Question: I have to create an application in which I have to work with Fragment.
In the MainActivity, there is a webView. From the SecondActivity I
have starting using Fragment.
Here is the code of SecondActivity:
'''
package com.dev.testapp;
import android.app.Activity;
import android.app.Fragment;
import android.app.FragmentManager;
import android.app.FragmentTransaction;
import android.os.Bundle;
import android.view.View;
public class Second extends Activity {
protected void onCreate(Bundle savedInstanceState) {
super.onCreate(savedInstanceState);
setContentView(R.layout.second);
}
public void choosefragment(View view) {
Fragment fg;
if(view == findViewById(R.id.secondbtn2)) {
fg = new SecondFragment();
}
else
{
fg = new FirstFragment();
}
FragmentManager fm = getFragmentManager();
FragmentTransaction fragmentTransaction = fm.beginTransaction();
fragmentTransaction.replace(R.id.frag1, fg);
fragmentTransaction.commit();
}
}
'''
Hhere is its file:
'''
<?xml version="1.0" encoding="utf-8"?>
<LinearLayout xmlns:android="http://schemas.android.com/apk/res/android"
android:layout_width="fill_parent"
android:layout_height="fill_parent"
android:orientation="vertical"
android:background="#ffffff" >
<Button
android:id="@+id/secondbtn1"
android:layout_width="fill_parent"
android:layout_height="wrap_content"
android:text="first fragment"
android:onClick="chooseFragment" />
<Button
android:id="@+id/secondbtn2"
android:layout_width="fill_parent"
android:layout_height="wrap_content"
android:text="second fragment"
android:onClick="chooseFragment"/>
<fragment
android:layout_width="fill_parent"
android:layout_height="fill_parent"
android:name="com.dev.testapp.fragment1"
android:id="@+id/frag1"
/>
</LinearLayout>
'''
After that I created two more classes for Fragments as it is required
code of FirstFragment:
'''
package com.dev.testapp;
import android.app.Activity;
import android.os.Bundle;
import android.support.v4.app.Fragment;
import android.view.LayoutInflater;
import android.view.View;
import android.view.ViewGroup;
public class FirstFragment extends Fragment{
public View onCreate(LayoutInflater inflater,
ViewGroup container , Bundle savedInstanceState) {
//Inflate the layout for this fragment
return inflater.inflate(R.layout.fragment1,container, false);
}
}
'''
And here is the SecondFragment:
'''
package com.dev.testapp;
import android.app.Fragment;
import android.os.Bundle;
import android.view.LayoutInflater;
import android.view.View;
import android.view.ViewGroup;
public class SecondFragment extends Fragment{
public View onCreate(LayoutInflater inflater,
ViewGroup container , Bundle savedInstanceState) {
//Inflate the layout for this fragment
return inflater.inflate(R.layout.fragment2,container, false);
}
}
'''
When I am done with all this, my SecondActivity is showing an error that I don't know how to handle:

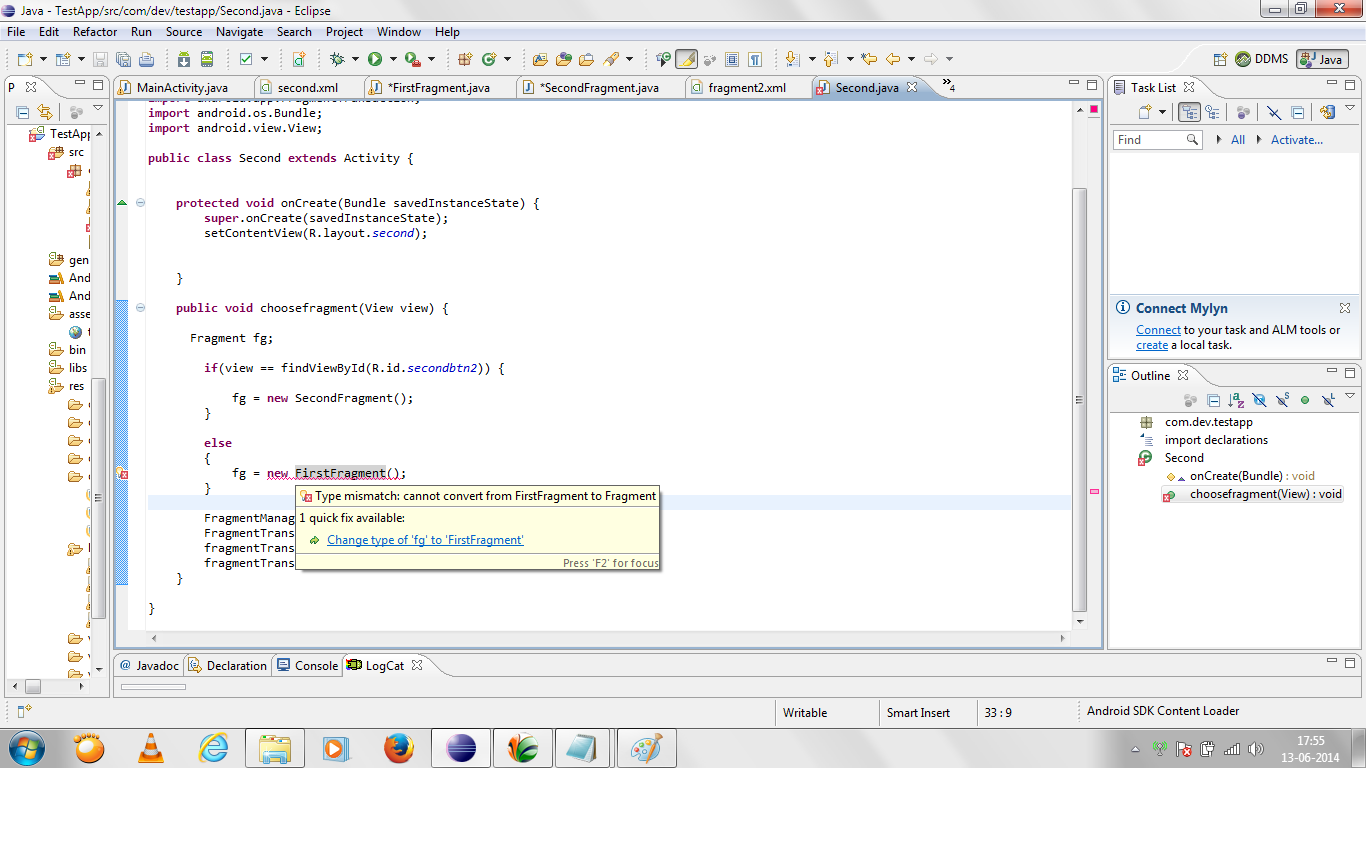
Answer: As noted in previous answers, your problem is incorrect Fragment library for FirstFragment.
Change line 5 of FirstFragment.java:
'''
import android.support.v4.app.Fragment;
'''
to:
'''
import android.app.Fragment;
'''